Interaction volume radius: 10 \u00c5
Interaction volume height: 20 \u00c5
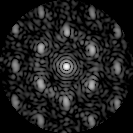
Disorder parameter: 0.515